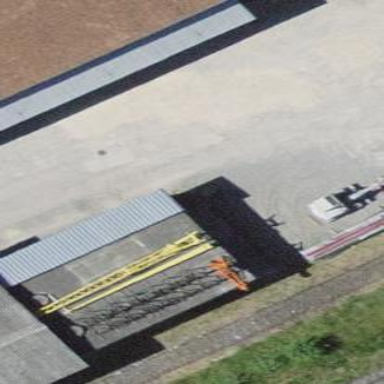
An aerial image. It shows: Shed.